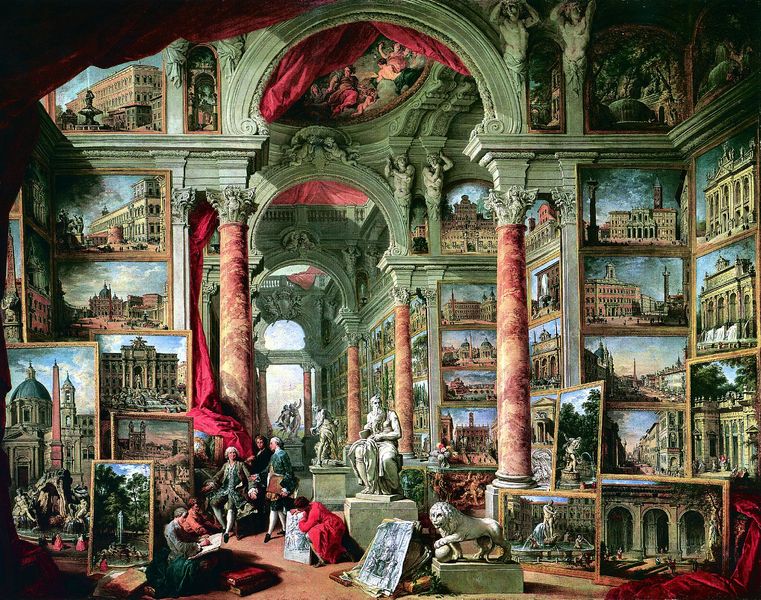
Titel: Gemälde einer fiktiven Galerie mit Gemälden barocker Gebäude in Rom
Künstler: Giovanni Paolo Pannini
Schlagwörter: gemälde, menschen, marmor, säulen, zeichnung, blick, gebäude, rot, architektur, barock, gelehrte, renaissance, rokoko, skulptur, bilder, bilderrahmen, bogen, italien, lehrer, atelier, flucht, moses, rom, skulpturen, real, löwe, kunstkammer, schüler, korinthisch, zeichner, akademie, bildhauer, ansichten, zimmerflucht, gemäde, rot7, geälde, bekannt, echt, panini, bilderwände